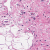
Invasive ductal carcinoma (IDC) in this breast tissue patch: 0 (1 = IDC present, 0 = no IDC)